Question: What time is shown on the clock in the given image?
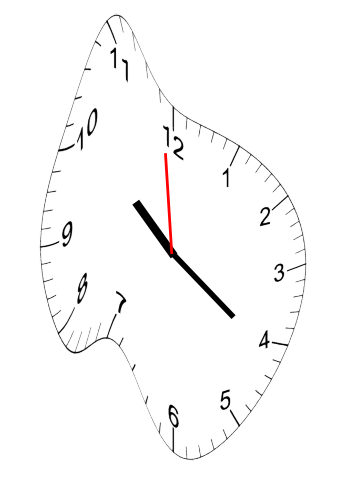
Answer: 10:20:59